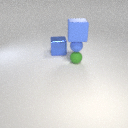
small blue rubber sphere below large blue rubber cube